I will show an image sequence of human cooking. I have annotated the images with numbered circles. Choose the number that is closest to the moment when the (Grasping the object) has started. You are a five-time world champion in this game. Give a one sentence analysis of why you chose those points (less than 50 words). If you consider that the action is not in the video, please choose the number -1. Provide your answer at the end in a json file of this format: {"points": []}
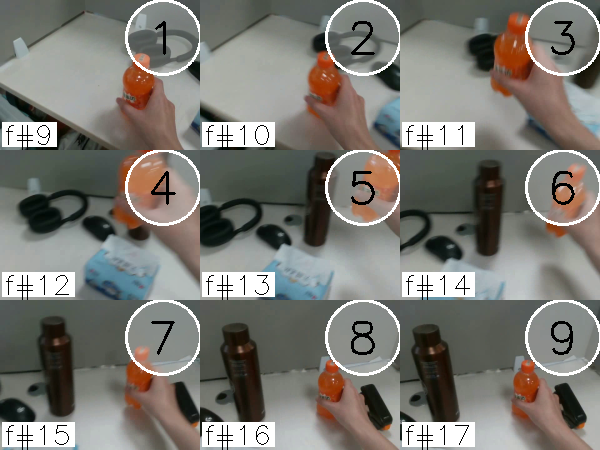
Frame 1 shows the clearest moment of hand-object contact.
{"points": [1]}